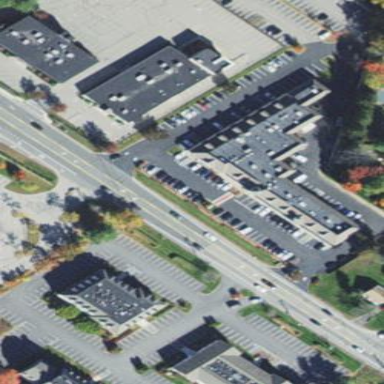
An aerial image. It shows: Retail area.